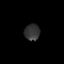
Tissue: lung
Cell type: Epithelial cells
Senescence score: 0.2176
Nuclear area (px): 248
Mean DAPI intensity: 51.702